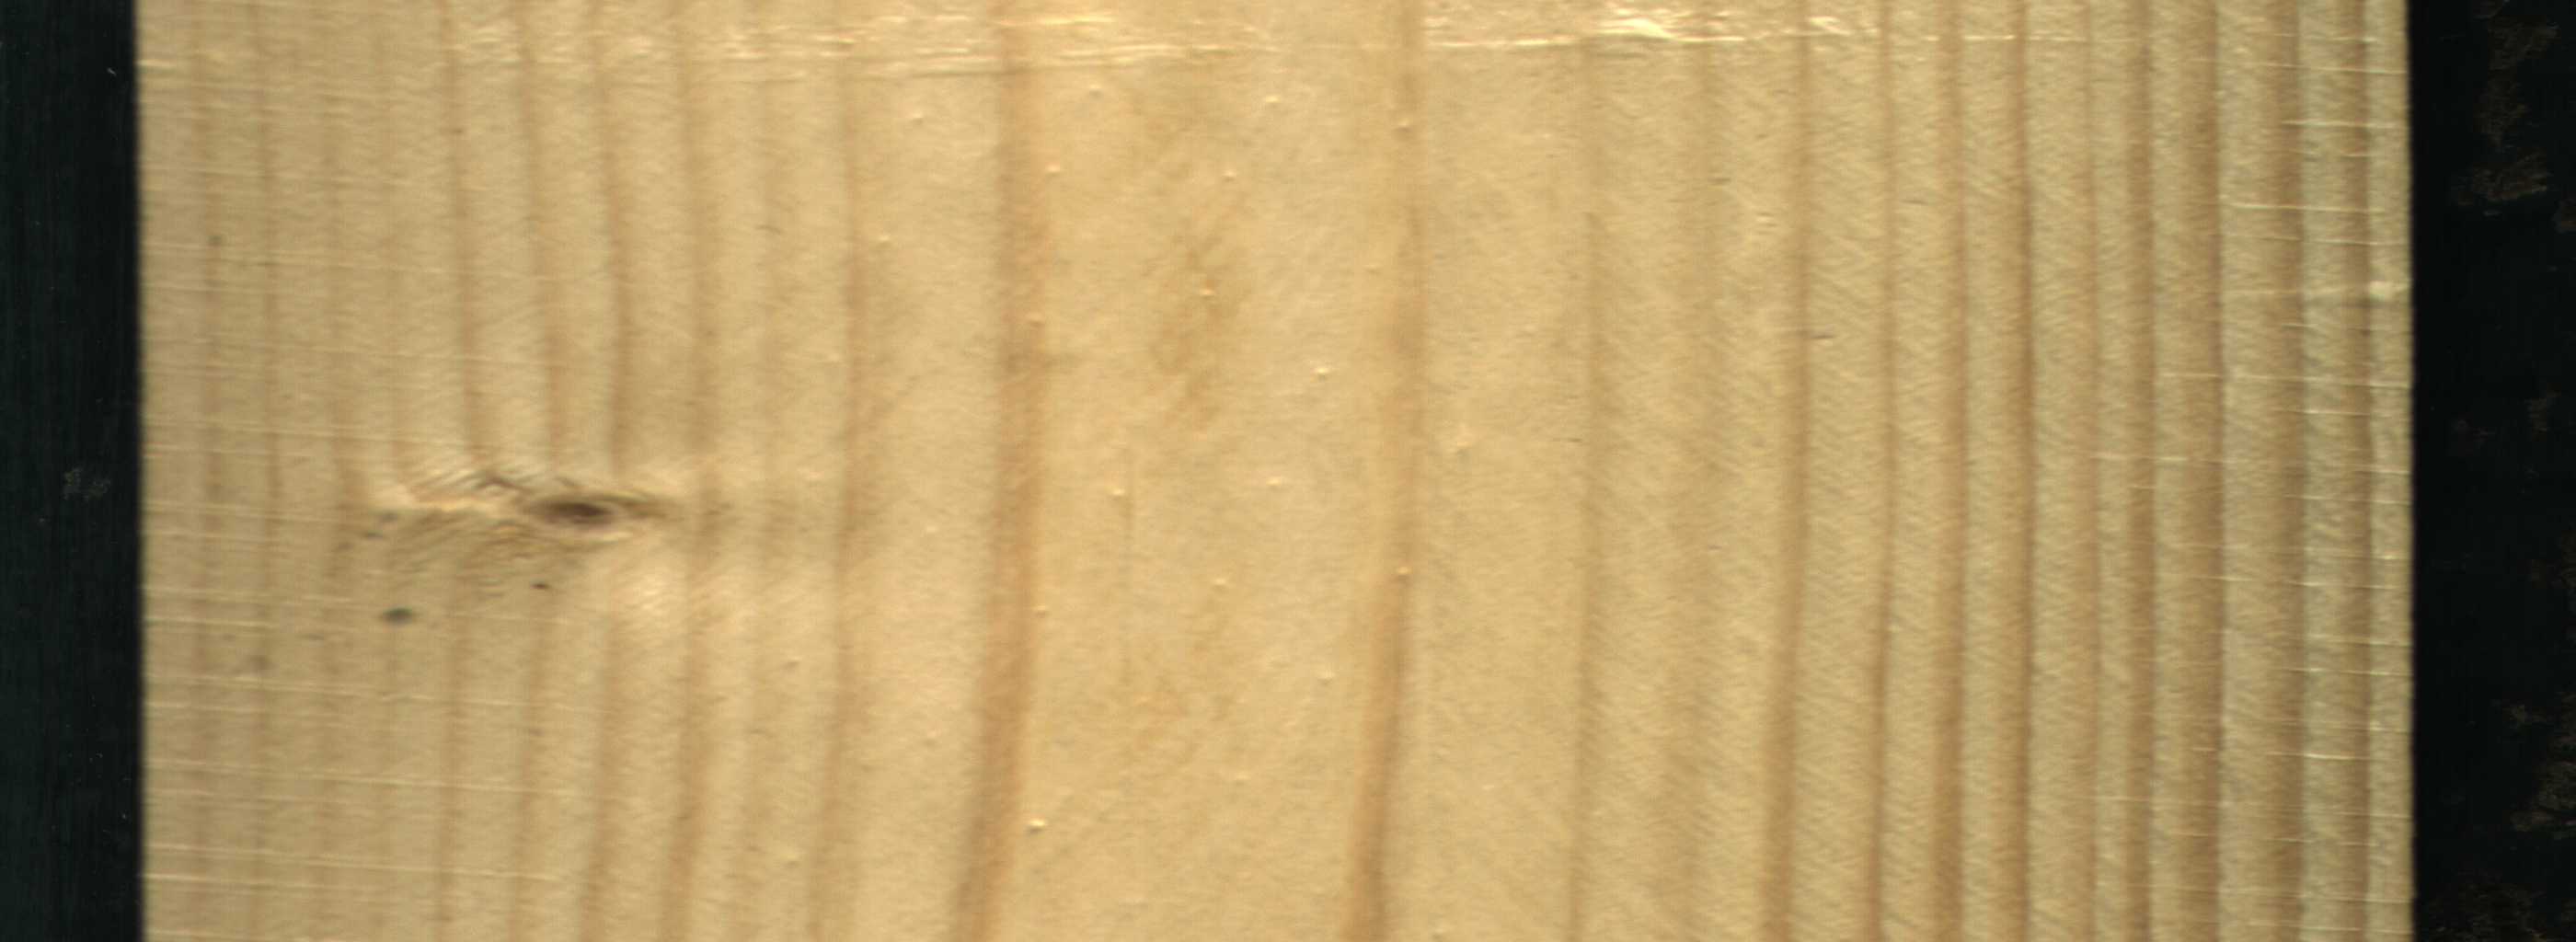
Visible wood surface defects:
Live_Knot